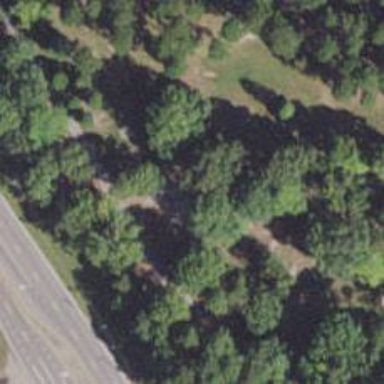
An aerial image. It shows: Disc golf tee.